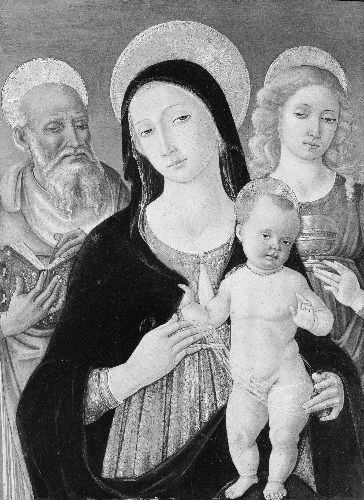
Title: Madonna and Child with Saints Jerome and Mary Magdalen
Artist: Matteo di Giovanni di Bartolo
Artist bio: Italian, Siena ca. 1430–1497 Siena
Object type: Painting
Classification: Paintings
Medium: Tempera and gold on wood
Dimensions: 24 1/4 x 17 3/4 in. (61.5 x 45.1 cm)
Department: European Paintings
Credit line: Gift of Robert Lehman, 1965
Accession year: 1965
Repository: Metropolitan Museum of Art, New York, NY
Tags: Madonna and Child|Mary Magdalene|Saint Jerome